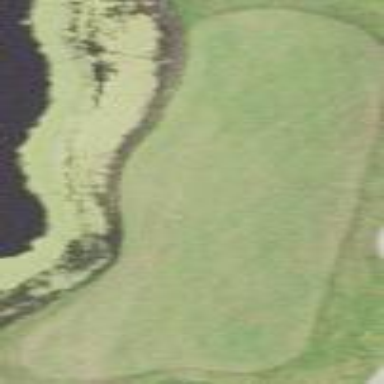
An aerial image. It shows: Golf fairway surrounded by grass.